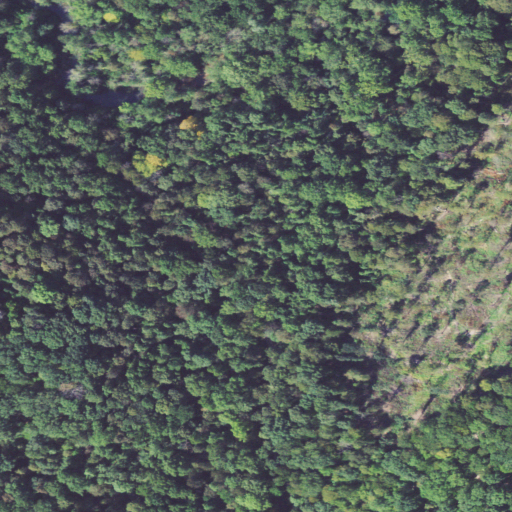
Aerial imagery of valley in Ohio named Rich Hollow containing deciduous forest, woody wetlands, open development, and open water